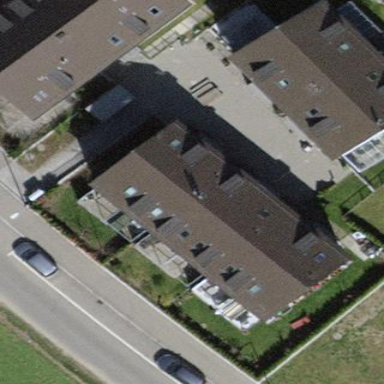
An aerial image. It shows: Building with tiled roof.